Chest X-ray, PA view. Patient: 52 years old, sex M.
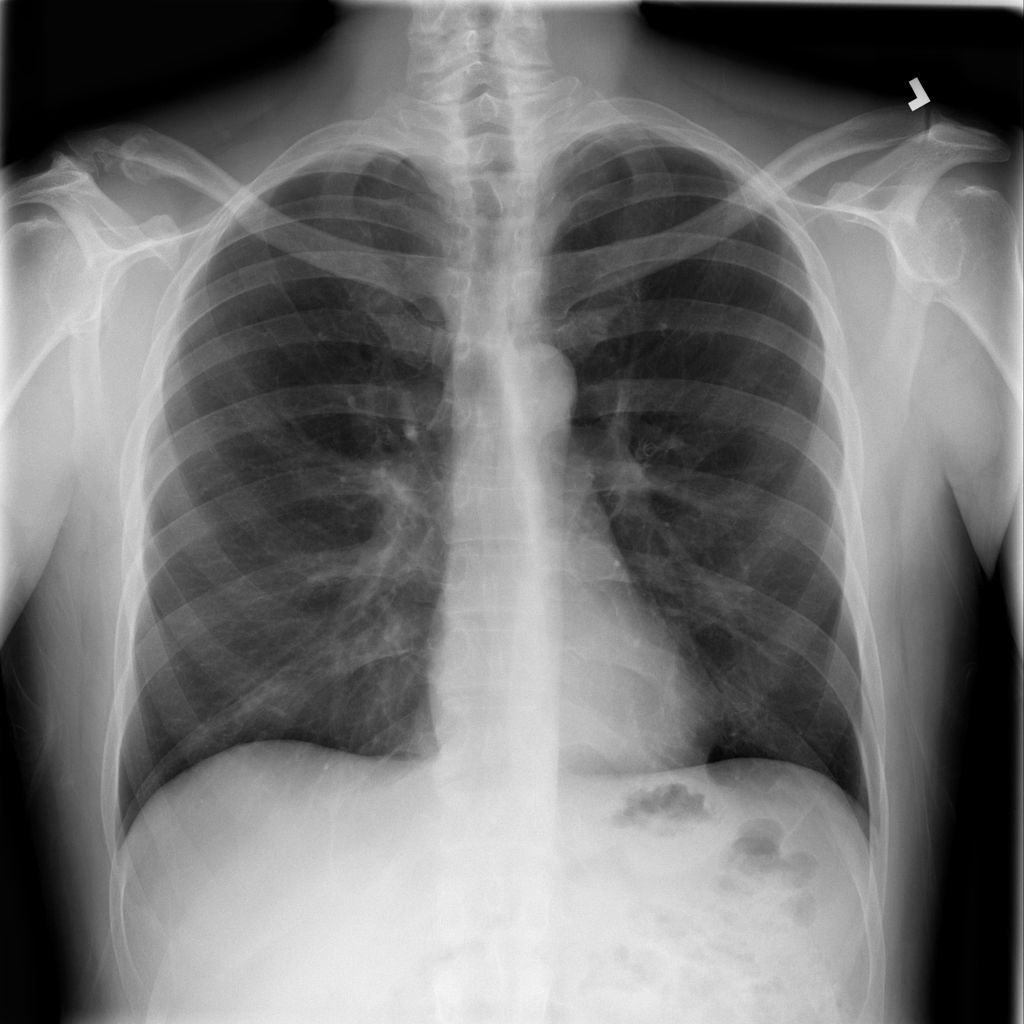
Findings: No Finding